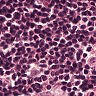
Metastatic tissue present: no